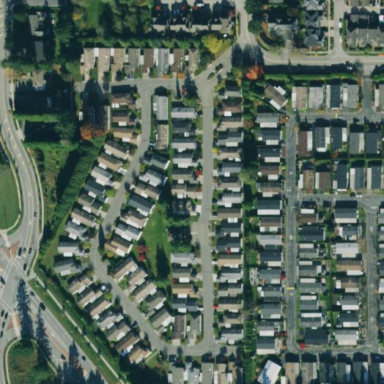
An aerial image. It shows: Mobile residential area.